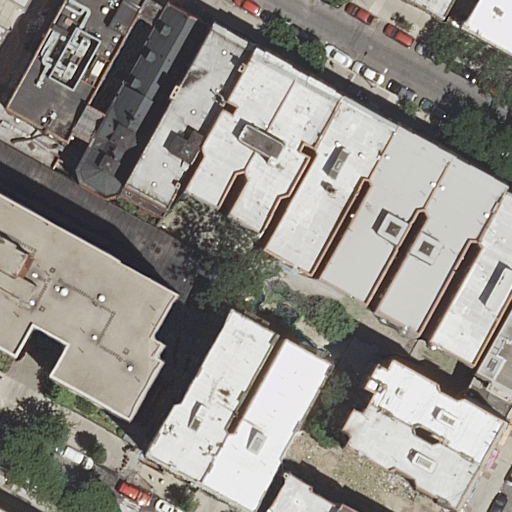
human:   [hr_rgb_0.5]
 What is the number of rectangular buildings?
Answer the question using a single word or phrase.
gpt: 4

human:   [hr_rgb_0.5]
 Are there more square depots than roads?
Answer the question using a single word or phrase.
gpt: no

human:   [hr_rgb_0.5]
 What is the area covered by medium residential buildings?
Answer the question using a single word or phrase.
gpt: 3822m2

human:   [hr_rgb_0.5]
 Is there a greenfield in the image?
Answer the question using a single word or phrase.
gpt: no

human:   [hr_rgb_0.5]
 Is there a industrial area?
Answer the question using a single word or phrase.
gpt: no

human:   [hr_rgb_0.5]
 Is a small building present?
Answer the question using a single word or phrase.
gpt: yes

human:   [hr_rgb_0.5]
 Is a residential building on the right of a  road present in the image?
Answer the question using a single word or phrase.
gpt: yes

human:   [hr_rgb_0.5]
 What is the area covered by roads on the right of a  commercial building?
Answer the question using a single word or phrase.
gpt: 0m2

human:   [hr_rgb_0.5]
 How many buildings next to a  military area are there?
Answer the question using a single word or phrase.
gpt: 0

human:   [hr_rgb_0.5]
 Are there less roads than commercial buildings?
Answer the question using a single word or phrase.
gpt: no

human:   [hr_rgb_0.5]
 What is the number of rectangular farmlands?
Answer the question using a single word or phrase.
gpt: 0

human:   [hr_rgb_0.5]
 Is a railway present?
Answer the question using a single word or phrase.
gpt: no

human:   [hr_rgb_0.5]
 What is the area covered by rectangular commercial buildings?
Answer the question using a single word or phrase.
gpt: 0m2

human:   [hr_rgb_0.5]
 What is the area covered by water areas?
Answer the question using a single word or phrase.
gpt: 0m2

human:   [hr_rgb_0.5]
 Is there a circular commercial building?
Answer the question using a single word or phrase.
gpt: no

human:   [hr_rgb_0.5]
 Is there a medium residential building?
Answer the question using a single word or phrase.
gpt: yes

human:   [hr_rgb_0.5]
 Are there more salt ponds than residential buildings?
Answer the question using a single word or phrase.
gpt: no

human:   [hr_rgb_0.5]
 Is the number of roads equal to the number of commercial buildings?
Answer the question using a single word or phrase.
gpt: no

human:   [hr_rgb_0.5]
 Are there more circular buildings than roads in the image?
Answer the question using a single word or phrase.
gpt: no

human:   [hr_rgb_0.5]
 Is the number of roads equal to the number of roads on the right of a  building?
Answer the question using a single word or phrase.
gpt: yes

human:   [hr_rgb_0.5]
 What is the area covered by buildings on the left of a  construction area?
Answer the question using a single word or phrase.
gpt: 0m2

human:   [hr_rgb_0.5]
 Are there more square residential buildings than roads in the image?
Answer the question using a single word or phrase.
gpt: no

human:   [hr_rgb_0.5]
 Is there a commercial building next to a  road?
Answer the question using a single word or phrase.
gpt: no

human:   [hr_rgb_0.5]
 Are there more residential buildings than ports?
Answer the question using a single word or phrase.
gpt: yes

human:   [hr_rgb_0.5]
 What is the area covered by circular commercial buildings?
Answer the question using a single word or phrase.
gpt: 0m2

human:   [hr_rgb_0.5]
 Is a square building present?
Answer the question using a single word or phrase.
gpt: no

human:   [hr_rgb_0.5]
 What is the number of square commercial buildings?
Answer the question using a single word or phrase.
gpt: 0

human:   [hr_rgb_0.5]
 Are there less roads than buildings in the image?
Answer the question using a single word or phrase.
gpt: yes

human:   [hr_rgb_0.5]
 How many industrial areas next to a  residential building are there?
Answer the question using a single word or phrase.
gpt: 0

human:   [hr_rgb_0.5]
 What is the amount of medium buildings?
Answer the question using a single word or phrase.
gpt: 12

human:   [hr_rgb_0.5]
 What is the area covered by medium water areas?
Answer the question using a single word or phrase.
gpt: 0m2

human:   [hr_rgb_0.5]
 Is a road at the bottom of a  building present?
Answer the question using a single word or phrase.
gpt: yes

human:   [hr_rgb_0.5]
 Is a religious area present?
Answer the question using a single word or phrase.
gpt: no

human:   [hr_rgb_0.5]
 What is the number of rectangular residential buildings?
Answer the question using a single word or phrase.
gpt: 4

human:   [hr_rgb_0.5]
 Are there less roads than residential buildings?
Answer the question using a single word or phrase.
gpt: yes

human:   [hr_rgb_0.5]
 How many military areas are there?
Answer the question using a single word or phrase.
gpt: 0